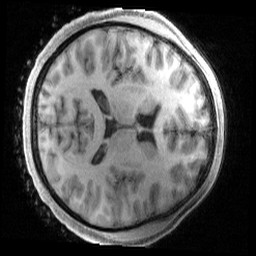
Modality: T1w
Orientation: axial
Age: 19
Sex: female
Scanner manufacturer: siemens
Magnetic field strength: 3 T
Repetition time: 2.4 s
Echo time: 0.00231 s